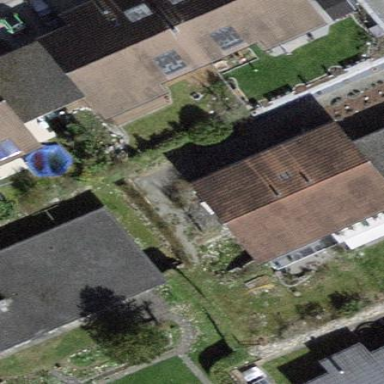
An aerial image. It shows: Building with tile roof.